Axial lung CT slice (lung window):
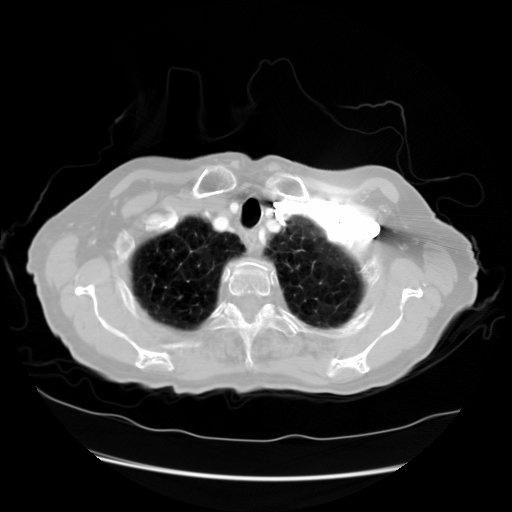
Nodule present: no